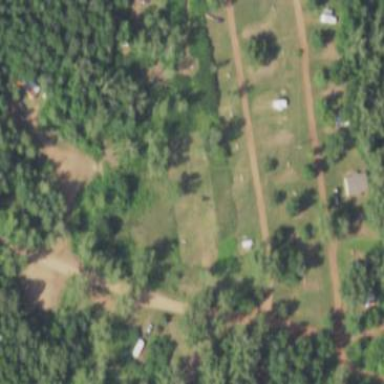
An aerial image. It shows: Camping site with tents and caravans.